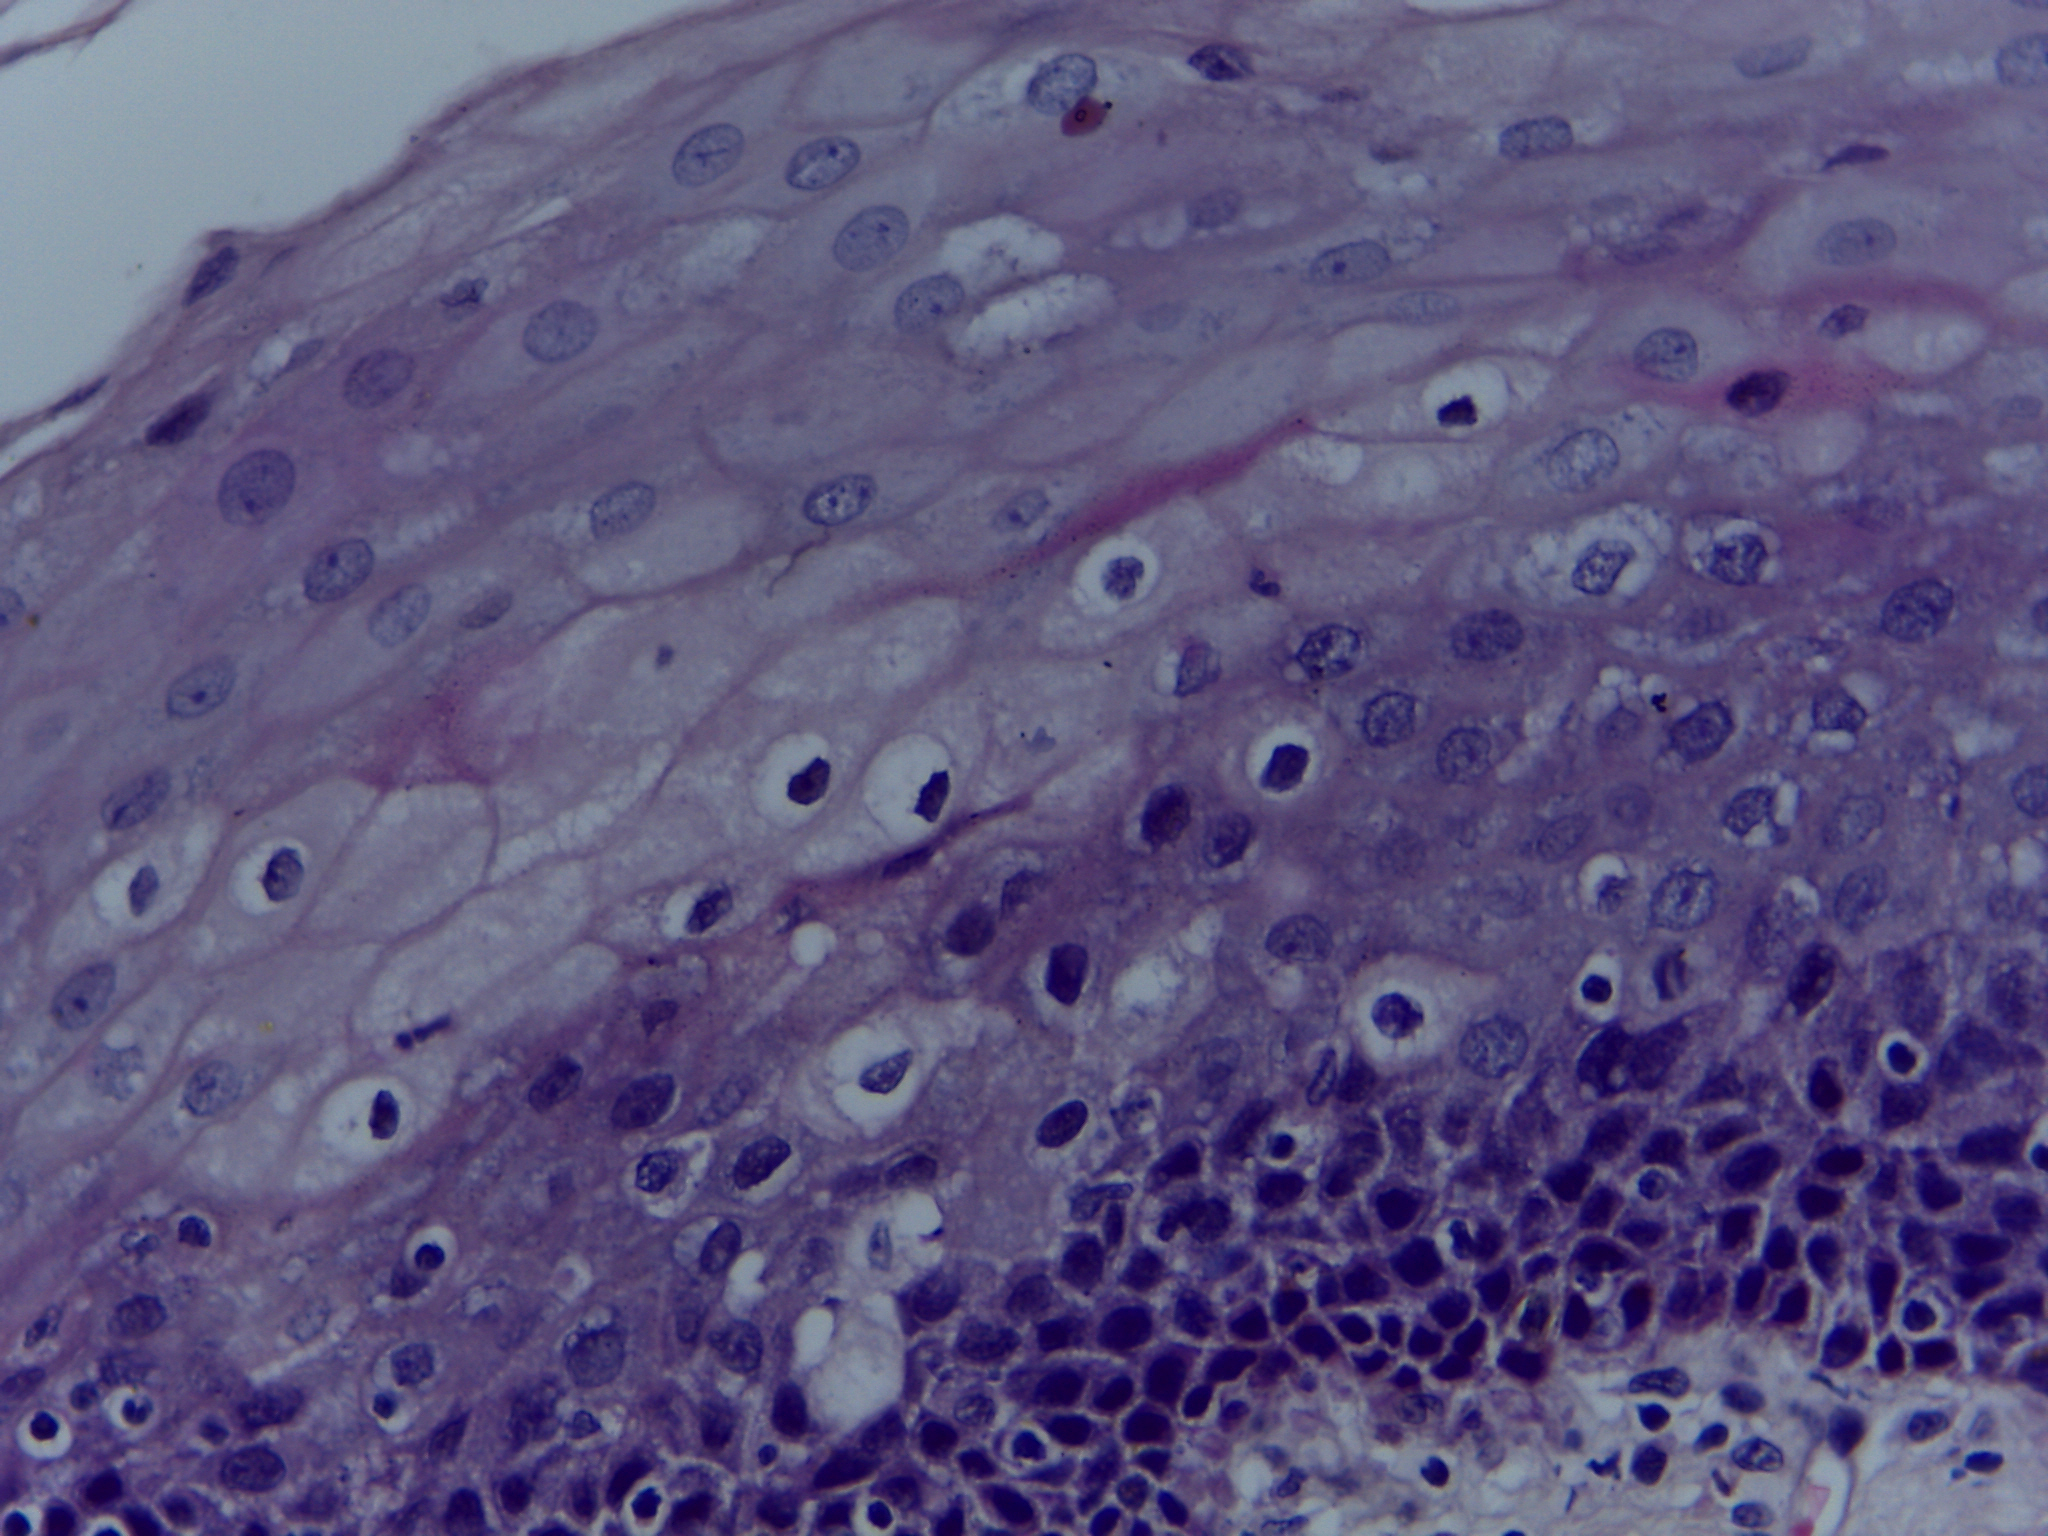
Diagnosis: OSCC